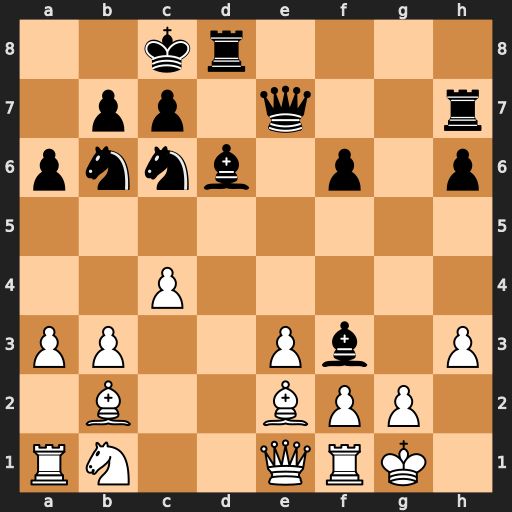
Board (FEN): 2kr4/1pp1q2r/pnnb1p1p/8/2P5/PP2Pb1P/1B2BPP1/RN2QRK1
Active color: w
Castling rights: -
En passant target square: -
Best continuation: Bxf3